Question: I am trying to link a checkbox to a text input in order to update the value inside the input field.
My problem is how do I update the value accordingly when the checkbox is ticked. For example, I would like to have a text stating status is "Pending" (with the checkbox unticked) and once the box is ticked, update the value to "Completed" and possibly highlight the text input to a green colour.

'''
<div class="status-updates">
<label class="radio" for="status-updates">
<input type="checkbox" name="status" id="statuses">
</label>
<input type="text" name="pending-completed" id="pending-completed" class="pending-completed" placeholder="Pending">
</div>
'''
Do I need some sort of jQuery to run some sort of input validation?
Would appreciate some help on this.
Thank you.
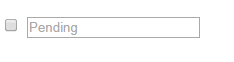
Answer: Try below jquery code(bind '.change()' event of checkbox) :-
'''
$('#statuses').change(function(){
if($(this).is(':checked'))
{
$("#pending-completed").attr('placeholder','Completed')
}
else
{
$("#pending-completed").attr('placeholder','Pending')
}
});
'''
---
EDIT(Placeholder with green color) :-
Jquery :
'''
$('#statuses').change(function(){
if($(this).is(':checked'))
{
$("#pending-completed").attr('placeholder','Completed').addClass('green-class')
}
else
{
$("#pending-completed").attr('placeholder','Pending').removeClass('green-class')
}
});
'''
CSS :
'''
.green-class::-webkit-input-placeholder {
color: green;
}
'''
<URL>